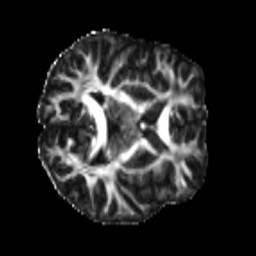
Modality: FA
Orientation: axial
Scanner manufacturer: siemens
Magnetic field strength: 3 T
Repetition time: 4 s
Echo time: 0.0594 s